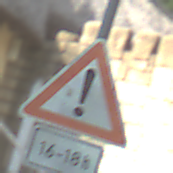
Verkehrszeichen: Gefahrenstelle
Zusatzzeichen unten: ZeitangabenOhneBeschraenkungAufWochentage1
Umgebung: Outdoor, Urban
Tageszeit: MorningAfternoon
Wetter: PartlyCloudy
Licht: Natural
Jahreszeit: NotSpecified
Kontrast: LowContrast